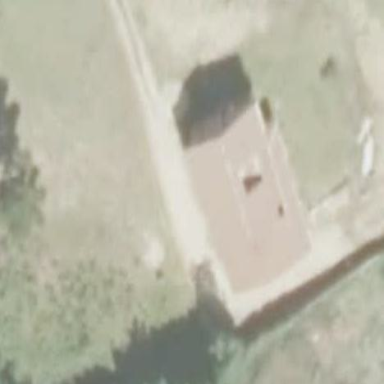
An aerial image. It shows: Simple house.